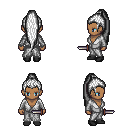
a pixel art fantasy rpg character, female body template, human, dark skin, white robe, gold greaves, white extra-long topknot hairstyle, black shoes, dagger, four views (front, back, left, right), 2x2 character sprite sheet, small pixel art, hard edges, no anti-aliasing